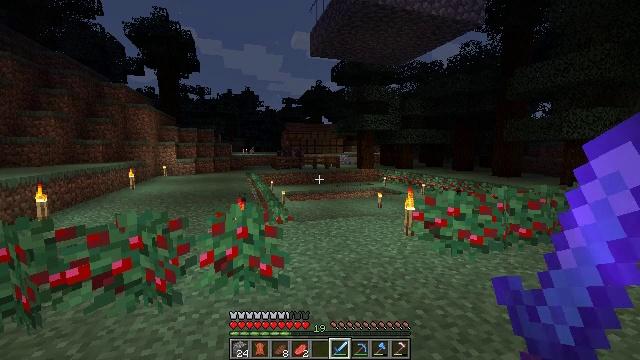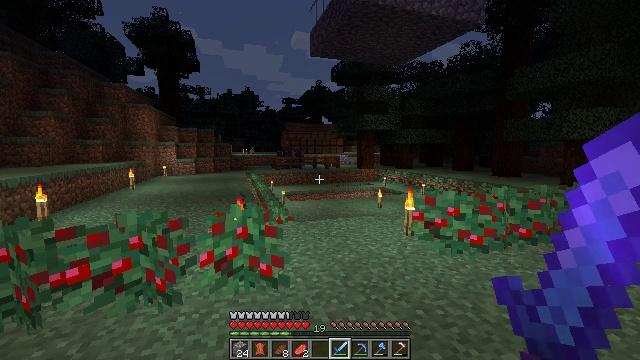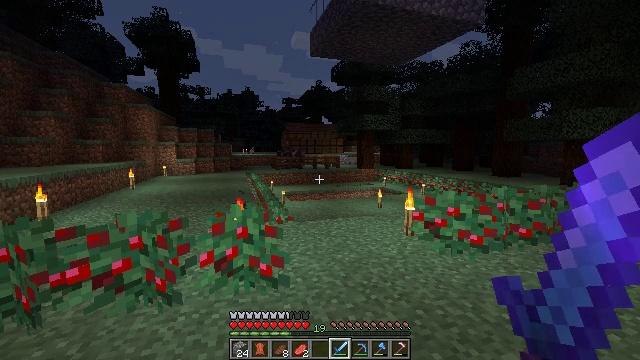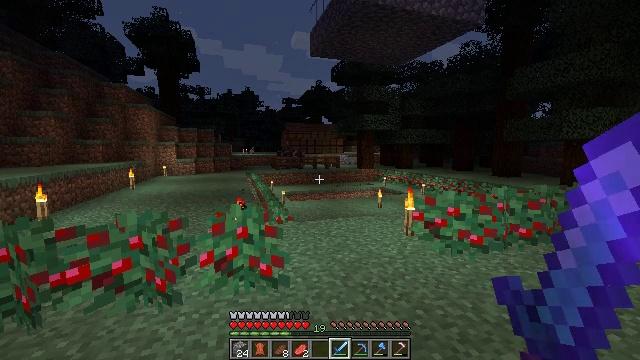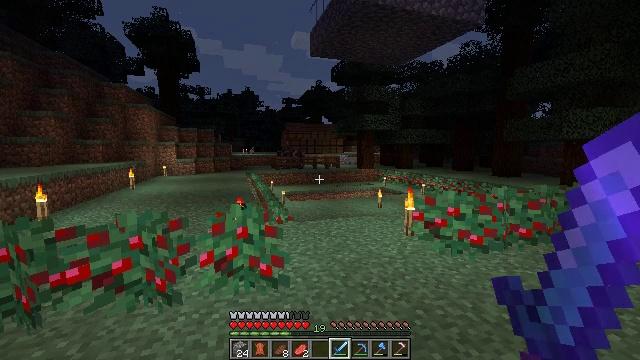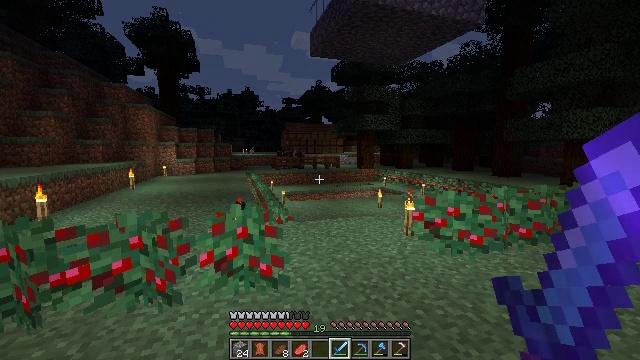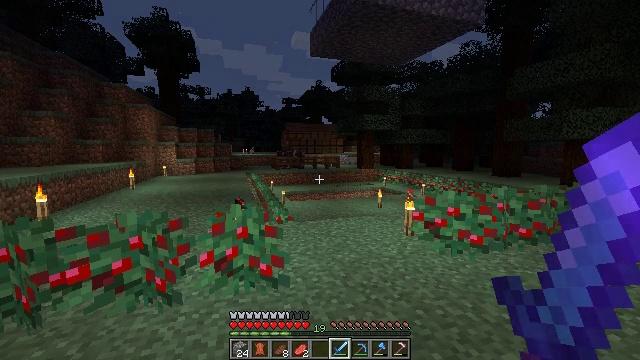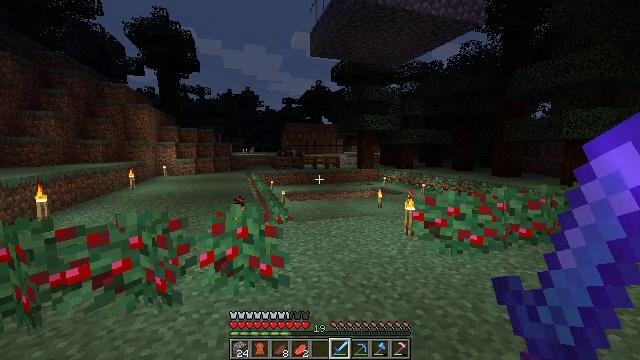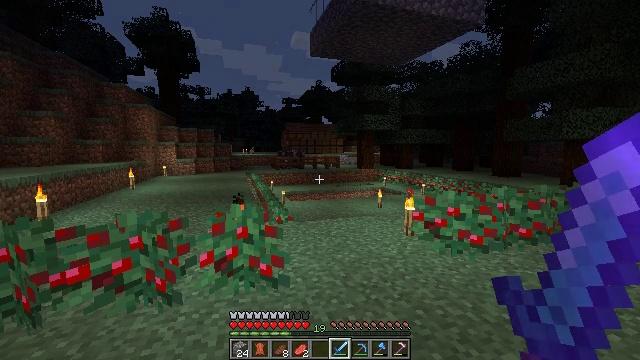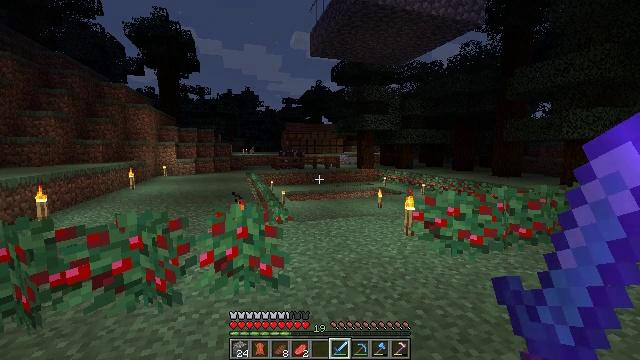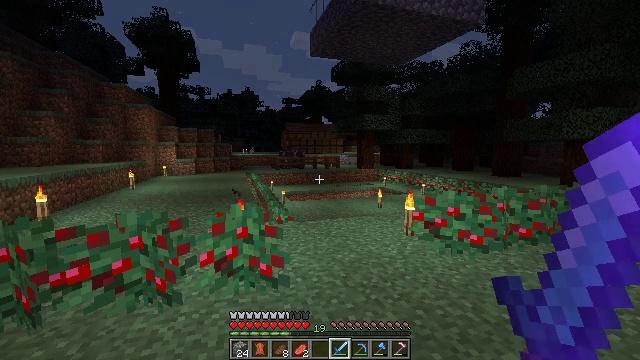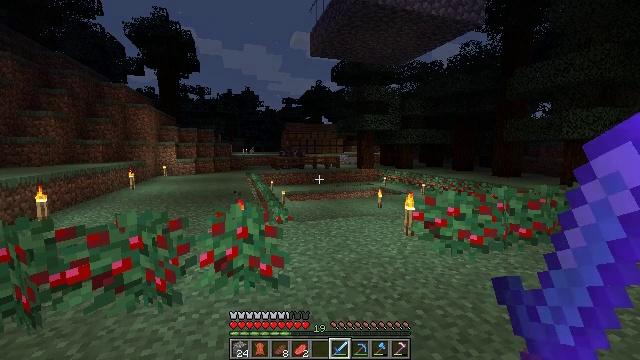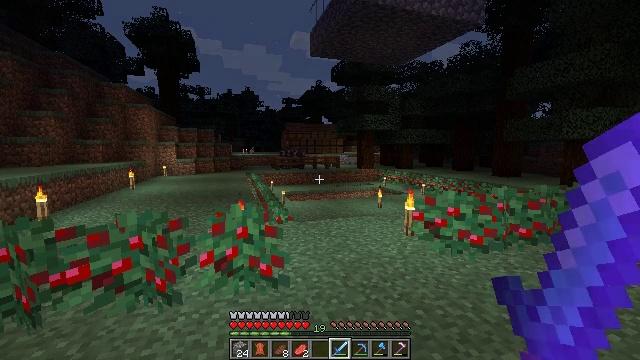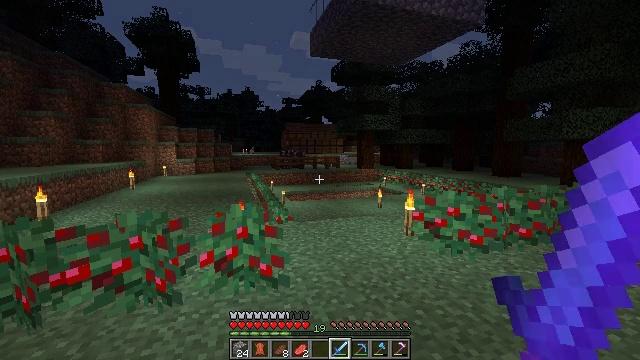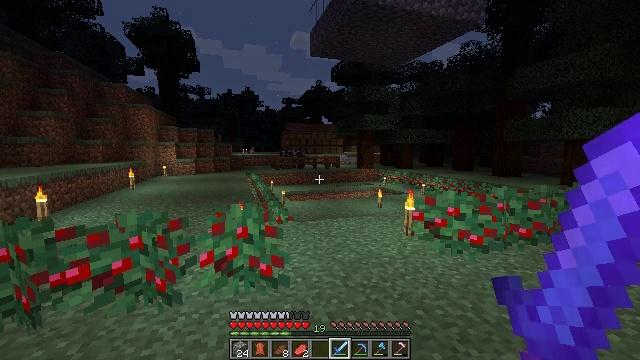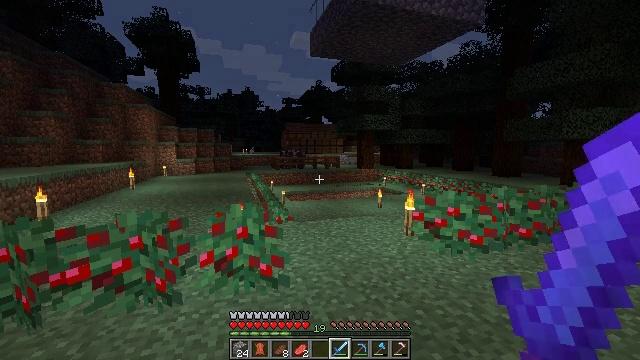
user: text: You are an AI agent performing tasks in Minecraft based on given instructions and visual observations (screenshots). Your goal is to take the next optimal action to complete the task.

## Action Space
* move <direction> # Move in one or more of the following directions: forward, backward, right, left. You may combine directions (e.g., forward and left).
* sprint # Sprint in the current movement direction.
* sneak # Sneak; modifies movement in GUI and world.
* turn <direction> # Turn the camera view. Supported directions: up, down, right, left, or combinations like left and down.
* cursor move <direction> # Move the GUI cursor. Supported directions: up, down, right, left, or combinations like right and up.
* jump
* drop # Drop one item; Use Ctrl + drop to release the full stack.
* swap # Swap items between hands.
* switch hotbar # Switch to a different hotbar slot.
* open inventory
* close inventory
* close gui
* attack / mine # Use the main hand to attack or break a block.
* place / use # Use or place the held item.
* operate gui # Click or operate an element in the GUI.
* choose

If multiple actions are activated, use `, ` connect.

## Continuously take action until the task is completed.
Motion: motion action
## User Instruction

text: Gather wheat by left-clicking on it.
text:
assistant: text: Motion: no_op
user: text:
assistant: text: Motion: no_op
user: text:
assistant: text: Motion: no_op
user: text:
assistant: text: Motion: no_op
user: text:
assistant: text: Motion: no_op
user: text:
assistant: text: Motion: no_op
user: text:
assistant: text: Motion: no_op
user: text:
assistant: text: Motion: no_op
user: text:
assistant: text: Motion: no_op
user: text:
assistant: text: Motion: no_op
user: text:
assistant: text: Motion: no_op
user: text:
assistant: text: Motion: no_op
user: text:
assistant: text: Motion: no_op
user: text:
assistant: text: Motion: no_op
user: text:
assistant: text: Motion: no_op
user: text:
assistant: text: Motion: no_op
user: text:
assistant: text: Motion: no_op
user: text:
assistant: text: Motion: no_op
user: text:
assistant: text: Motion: no_op
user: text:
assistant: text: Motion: no_op
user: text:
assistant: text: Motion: no_op
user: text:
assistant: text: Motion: no_op
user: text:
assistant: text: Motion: no_op
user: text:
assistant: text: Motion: no_op
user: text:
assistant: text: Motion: no_op
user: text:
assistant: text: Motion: no_op
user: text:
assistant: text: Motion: no_op
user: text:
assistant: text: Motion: no_op
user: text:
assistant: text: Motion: no_op
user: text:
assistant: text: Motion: no_op